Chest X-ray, AP view. Patient: 46 years old, sex F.
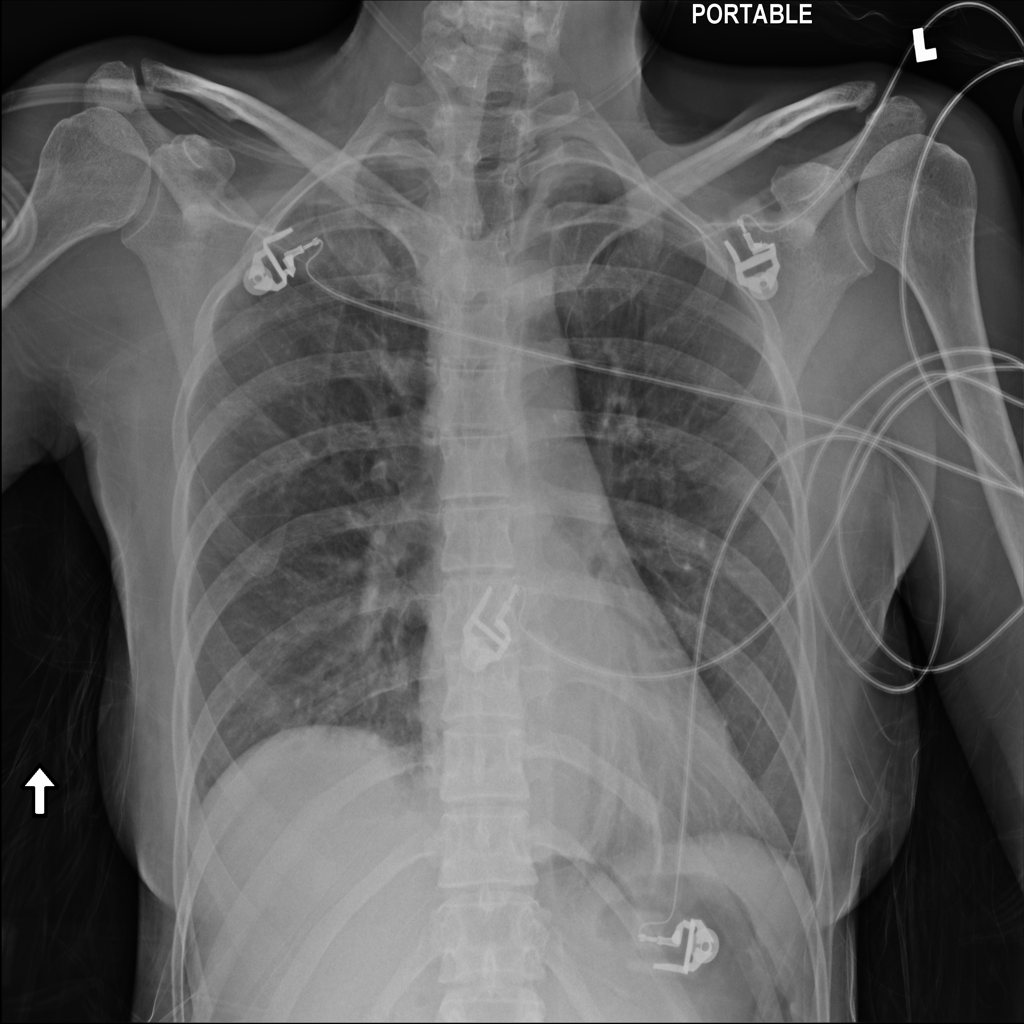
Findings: Atelectasis